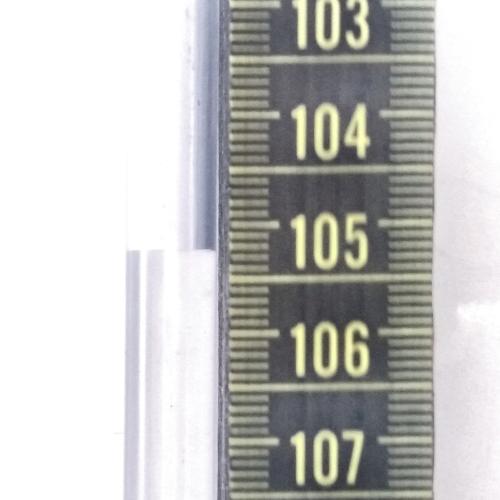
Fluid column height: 105.3 cm